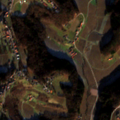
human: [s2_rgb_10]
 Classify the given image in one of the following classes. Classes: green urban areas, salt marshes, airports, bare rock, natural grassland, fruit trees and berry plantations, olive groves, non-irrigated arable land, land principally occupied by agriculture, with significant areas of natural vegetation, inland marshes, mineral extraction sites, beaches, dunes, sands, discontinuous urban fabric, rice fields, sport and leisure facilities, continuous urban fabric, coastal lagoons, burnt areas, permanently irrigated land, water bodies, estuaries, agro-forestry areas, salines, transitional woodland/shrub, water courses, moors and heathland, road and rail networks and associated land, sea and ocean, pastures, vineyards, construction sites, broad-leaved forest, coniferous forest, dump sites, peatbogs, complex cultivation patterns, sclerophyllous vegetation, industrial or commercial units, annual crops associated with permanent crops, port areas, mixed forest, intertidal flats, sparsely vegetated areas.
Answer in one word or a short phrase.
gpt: non-irrigated arable land, complex cultivation patterns, land principally occupied by agriculture, with significant areas of natural vegetation, broad-leaved forest, mixed forest